Interaction volume radius: 5 \u00c5
Interaction volume height: 25 \u00c5
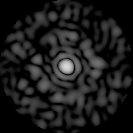
Disorder parameter: 0.8706